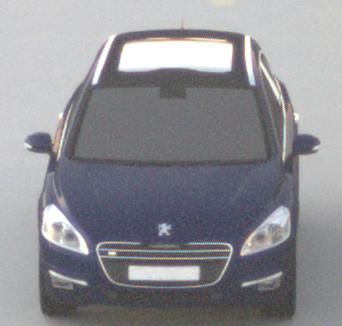
Make: Peugeot
Model: 508 SW 120 VTi
Detailed model: 508 (I) SW
Model produced from: 2011/03
Model produced until: 2014/05
Doors: 5
Color: blue
Road condition: dry road
Daytime: sunrise or sunset
Contrast: low contrast